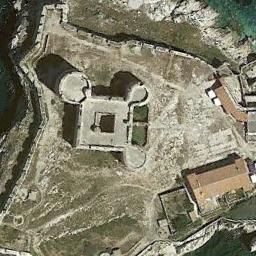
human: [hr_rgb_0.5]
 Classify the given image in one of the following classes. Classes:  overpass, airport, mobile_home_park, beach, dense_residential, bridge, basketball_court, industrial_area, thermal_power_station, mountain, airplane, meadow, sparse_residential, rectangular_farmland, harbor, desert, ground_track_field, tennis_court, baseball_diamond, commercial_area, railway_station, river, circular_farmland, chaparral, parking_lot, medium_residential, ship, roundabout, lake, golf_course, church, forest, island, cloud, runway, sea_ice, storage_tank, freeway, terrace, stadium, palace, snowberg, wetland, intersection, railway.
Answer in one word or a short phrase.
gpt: palace